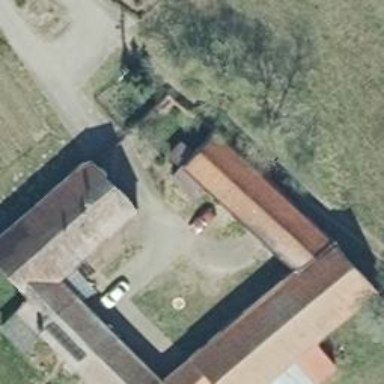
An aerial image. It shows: Gabled barn with red roof made of roof tiles. The building itself is gray in color.